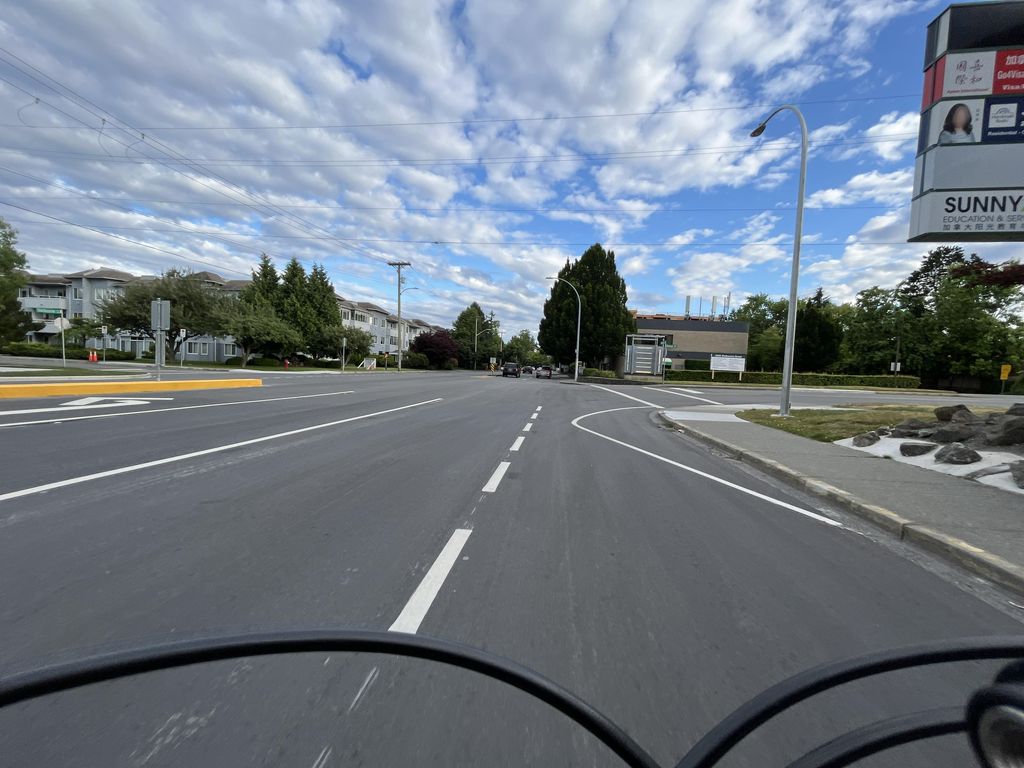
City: victoria